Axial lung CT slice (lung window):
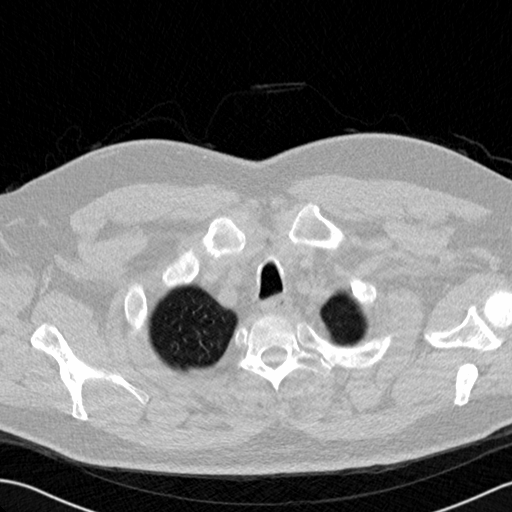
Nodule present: no